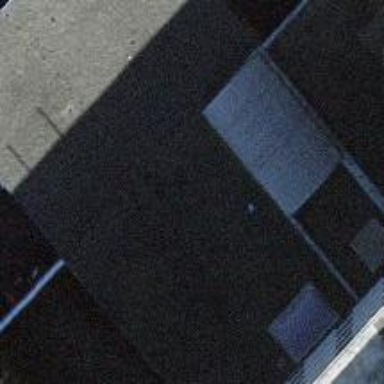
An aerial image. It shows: View of roof of building.